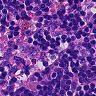
Metastatic tissue present: no